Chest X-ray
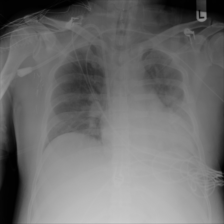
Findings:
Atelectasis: negative
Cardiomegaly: negative
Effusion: negative
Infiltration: positive
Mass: negative
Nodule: negative
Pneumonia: negative
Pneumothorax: negative
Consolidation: negative
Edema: negative
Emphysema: negative
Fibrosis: negative
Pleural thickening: negative
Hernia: negative